Field crop: maize
Growth stage: 2
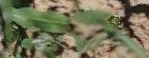
Species: maize